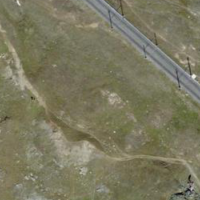
EUNIS habitat code: 26
Species observed at this site:
Silene acaulis